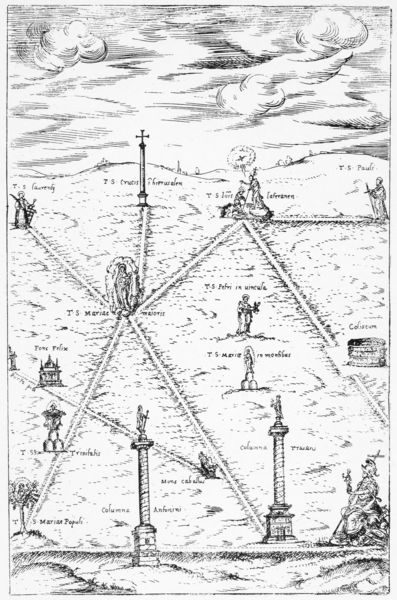
Titel: Schema des Straßenplan Roms nach Sisto V
Künstler: Giovanni Francesco Bordino
Schlagwörter: berg, himmel, mann, weiß, wolken, bäume, landschaft, menschen, grau, schwarz, straße, säule, säulen, zeichnung, gebäude, gras, park, weg, wiese, wolke, hügel, kirche, wege, statue, kreuz, druck, stich, soldat, friedhof, karte, statuen, strecke, jesus, obelisk, heiliger, plan, tempel, landkarte, heilige, heilig, kruez, prak, säzlen, t, weii, staturen, statueten, wegenetz, kartenzeichnung